Question: I trying to write java code to pop up text area and if i add 9000 lines in jtextarea at right it display 9000 lines and vertical line.
Is there anyway that i can do it??
Is there anyway that i can add line number like in pics..
Please help me!! Thanks!!
Here is my code:
'''
import java.awt.BorderLayout;
import java.awt.FlowLayout;
import java.awt.Font;
import java.awt.LayoutManager;
import java.awt.event.ActionEvent;
import java.awt.event.ActionListener;
import javax.swing.BoxLayout;
import javax.swing.JButton;
import javax.swing.JFrame;
import javax.swing.JPanel;
import javax.swing.JScrollPane;
import javax.swing.JTextArea;
import javax.swing.ScrollPaneConstants;
import javax.swing.text.DefaultCaret;
public class test {
/**
* @param args
*/
public static void main(String[] args) {
// TODO Auto-generated method stub
final JFrame frame = new JFrame("Test");
JPanel panel = new JPanel();
panel.setLayout((LayoutManager) new BoxLayout(panel, BoxLayout.Y_AXIS));
panel.setOpaque(true);
final JTextArea textArea = new JTextArea(20, 30);
textArea.setWrapStyleWord(true);
textArea.setEditable(true);
textArea.setFont(Font.getFont(Font.SANS_SERIF));
JScrollPane scroller = new JScrollPane(textArea);
scroller.setVerticalScrollBarPolicy(ScrollPaneConstants.VERTICAL_SCROLLBAR_ALWAYS);
scroller.setHorizontalScrollBarPolicy(ScrollPaneConstants.HORIZONTAL_SCROLLBAR_NEVER);
JPanel inputpanel = new JPanel();
inputpanel.setLayout(new FlowLayout());
JButton button = new JButton("Enter");
DefaultCaret caret = (DefaultCaret) textArea.getCaret();
caret.setUpdatePolicy(DefaultCaret.ALWAYS_UPDATE);
panel.add(scroller);
inputpanel.add(button);
panel.add(inputpanel);
frame.getContentPane().add(BorderLayout.CENTER, panel);
frame.pack();
frame.setLocationByPlatform(true);
frame.setVisible(true);
frame.setResizable(false);
button.addActionListener(new ActionListener() {
public void actionPerformed(ActionEvent e) {
frame.dispose();
}});
frame.setSize(500, 400);
frame.setVisible(true);
frame.setDefaultCloseOperation(JFrame.EXIT_ON_CLOSE);
}
}
'''
Please help me!! Thanks!!
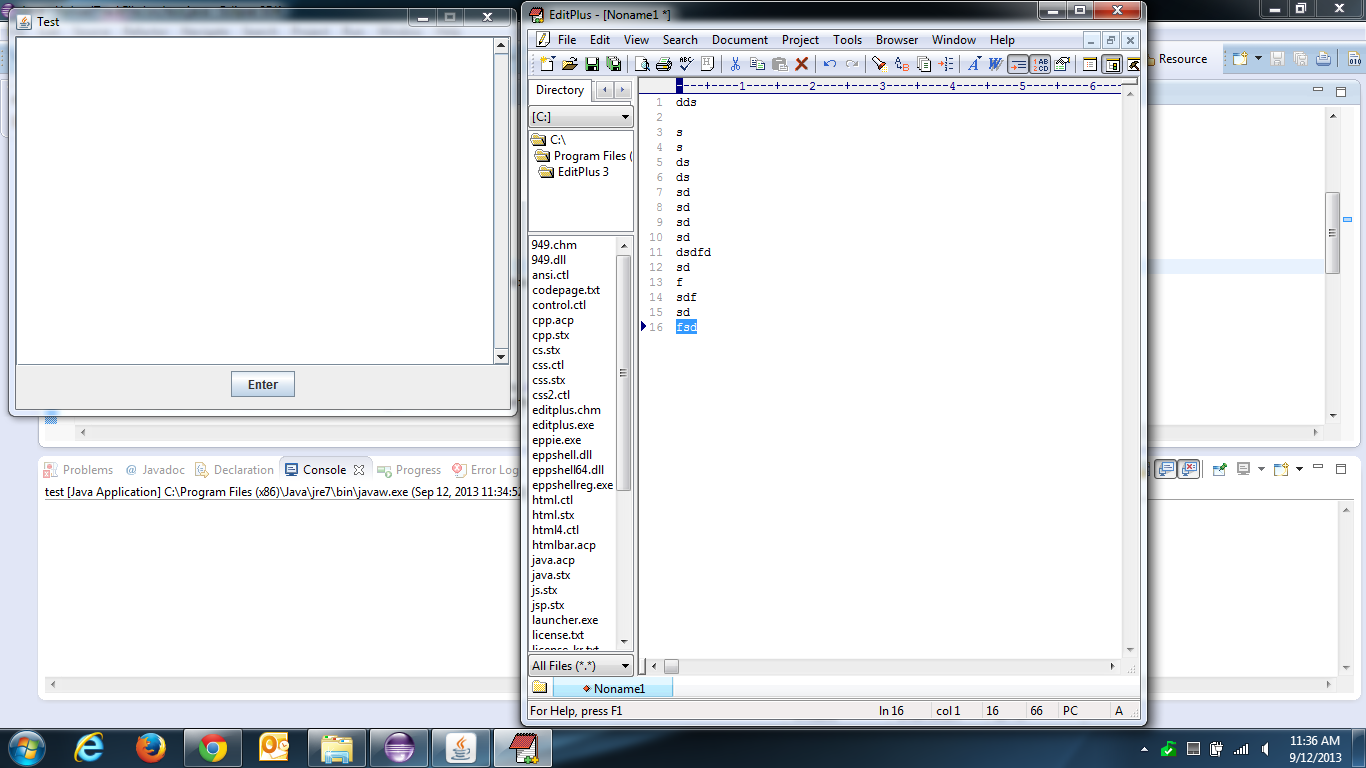
Answer: See <URL> for a component that can be used as a row header of the scrollpane that contains your text area.